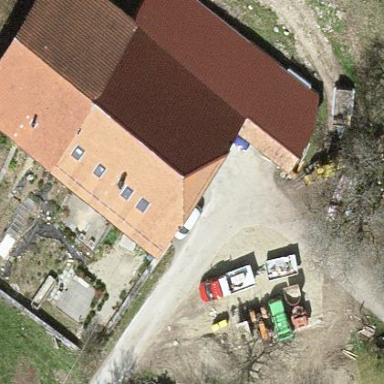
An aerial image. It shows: Farmyard area.